Interaction volume radius: 5 \u00c5
Interaction volume height: 25 \u00c5
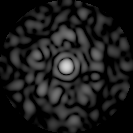
Disorder parameter: 0.8751